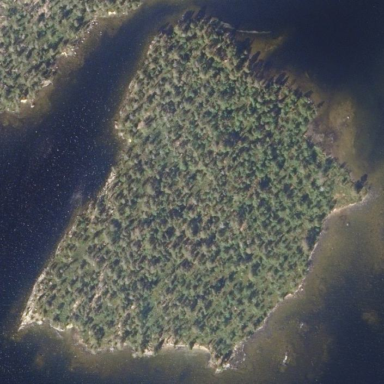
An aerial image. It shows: Islet.